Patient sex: M
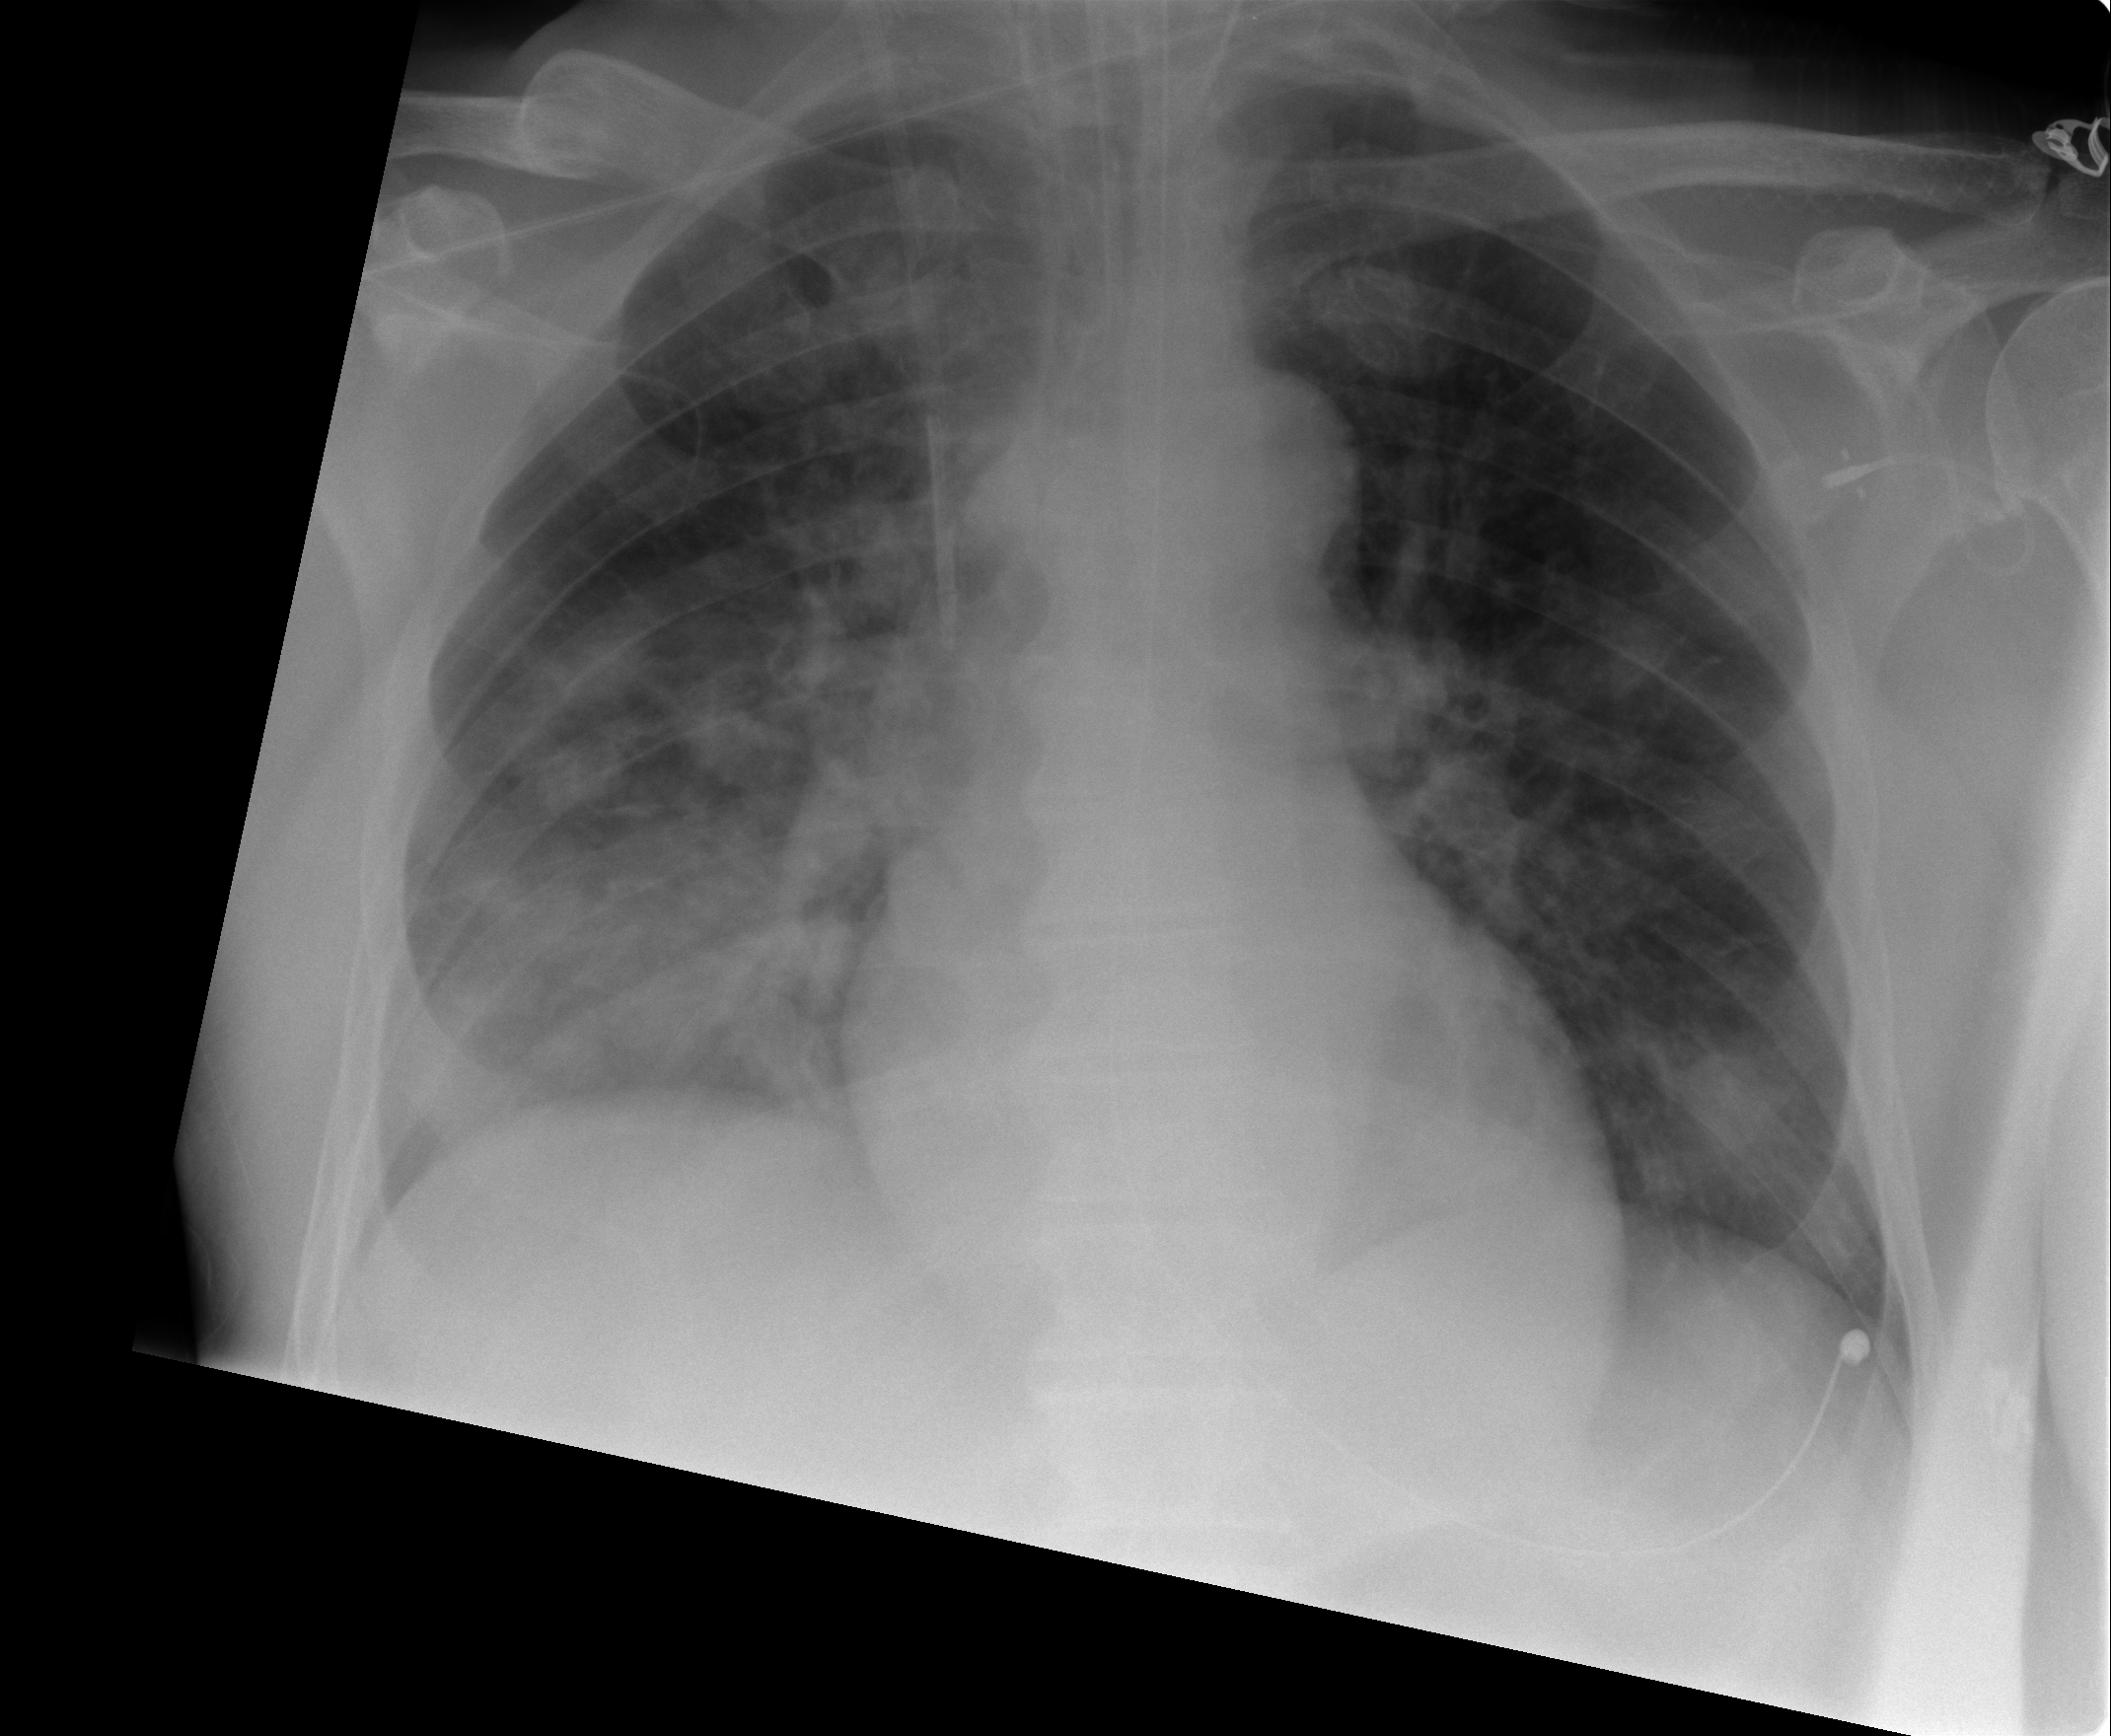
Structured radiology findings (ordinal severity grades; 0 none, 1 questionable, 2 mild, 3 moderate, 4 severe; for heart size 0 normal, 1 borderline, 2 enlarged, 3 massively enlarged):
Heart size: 0
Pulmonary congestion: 1
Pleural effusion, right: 1
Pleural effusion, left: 0
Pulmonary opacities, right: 3
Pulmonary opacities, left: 2
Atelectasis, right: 2
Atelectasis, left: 2